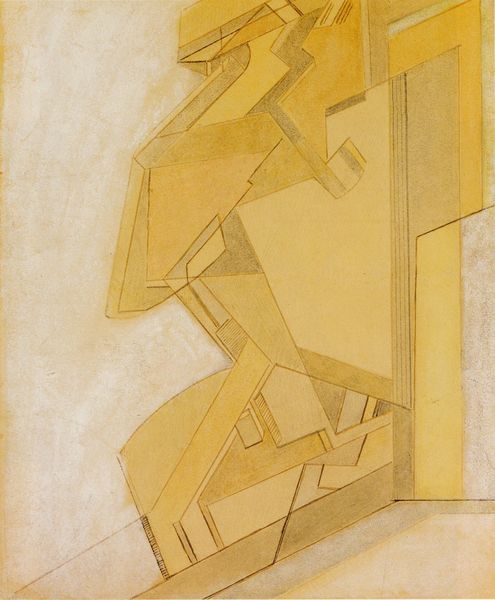
Titel: Vorticist Figure
Künstler: Lawrence Atkinson
Institution: Collection Mr. and Mrs. Michael W. Wilsey
Schlagwörter: baum, berg, dunkel, gemälde, schatten, weiß, aquarell, dreieck, gelb, kubismus, kubistisch, ocker, stadt, braun, fenster, grau, hell, hintergrund, holz, licht, orange, raum, schwarz, tür, zeichen, zeichnung, dach, gebäude, haus, beige, expressionismus, flächig, malerei, wand, architektur, bild, innenraum, häuser, boden, gold, interieur, innen, rund, skulptur, papier, ecke, bogen, moderne, abstrakt, fläche, flächen, modern, formen, grafik, graphik, linien, figuren, steg, spitz, gerade, tusch, balken, deutsch, fallen, striche, abstraktion, collage, umriss, rechtecke, kante, futurismus, tusche, maschine, eckig, rechteck, futuristisch, linie, form, grafisch, strich, wei0, quer, wirr, leinwand, bleistift, kunst, graphisch, stift, senkrecht, ecken, diagonal, geometrisch, zacken, eck, plan, waagerecht, leuchtend, gegenstand, gezeichnet, ungegenständlich, geometrie, quadrat, viereck, vierecke, kuben, konstruktivismus, kubisch, schreinerei, post, russisch, stifte, abschüssig, winkel, kubus, geometrische formen, abstarkt, minimal, gegensatz, bleistifte, simultan, maskenhaft, verwinkelt, sperrholz, fallend, painting, beistift, vortizismus, heill, roboter, durchdrungen, safran, kubisus, raumdefinition, spanplatten, yellow, 3d, abstraction, drawing, 1920, 1940